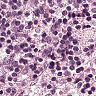
Metastatic tissue present: no